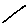
Label: line